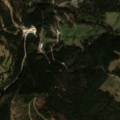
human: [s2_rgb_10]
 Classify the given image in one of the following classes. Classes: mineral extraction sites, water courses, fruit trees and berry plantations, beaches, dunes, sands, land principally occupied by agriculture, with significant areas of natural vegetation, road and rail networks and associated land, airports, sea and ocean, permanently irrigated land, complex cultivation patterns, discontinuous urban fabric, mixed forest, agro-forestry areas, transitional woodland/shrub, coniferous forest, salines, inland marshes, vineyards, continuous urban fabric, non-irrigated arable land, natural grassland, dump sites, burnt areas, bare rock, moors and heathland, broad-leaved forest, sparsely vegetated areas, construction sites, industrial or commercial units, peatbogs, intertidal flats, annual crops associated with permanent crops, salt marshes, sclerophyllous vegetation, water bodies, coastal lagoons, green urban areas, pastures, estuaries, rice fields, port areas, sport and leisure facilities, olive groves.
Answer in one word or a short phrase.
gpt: pastures, coniferous forest